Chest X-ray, PA view. Patient: 51 years old, sex M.
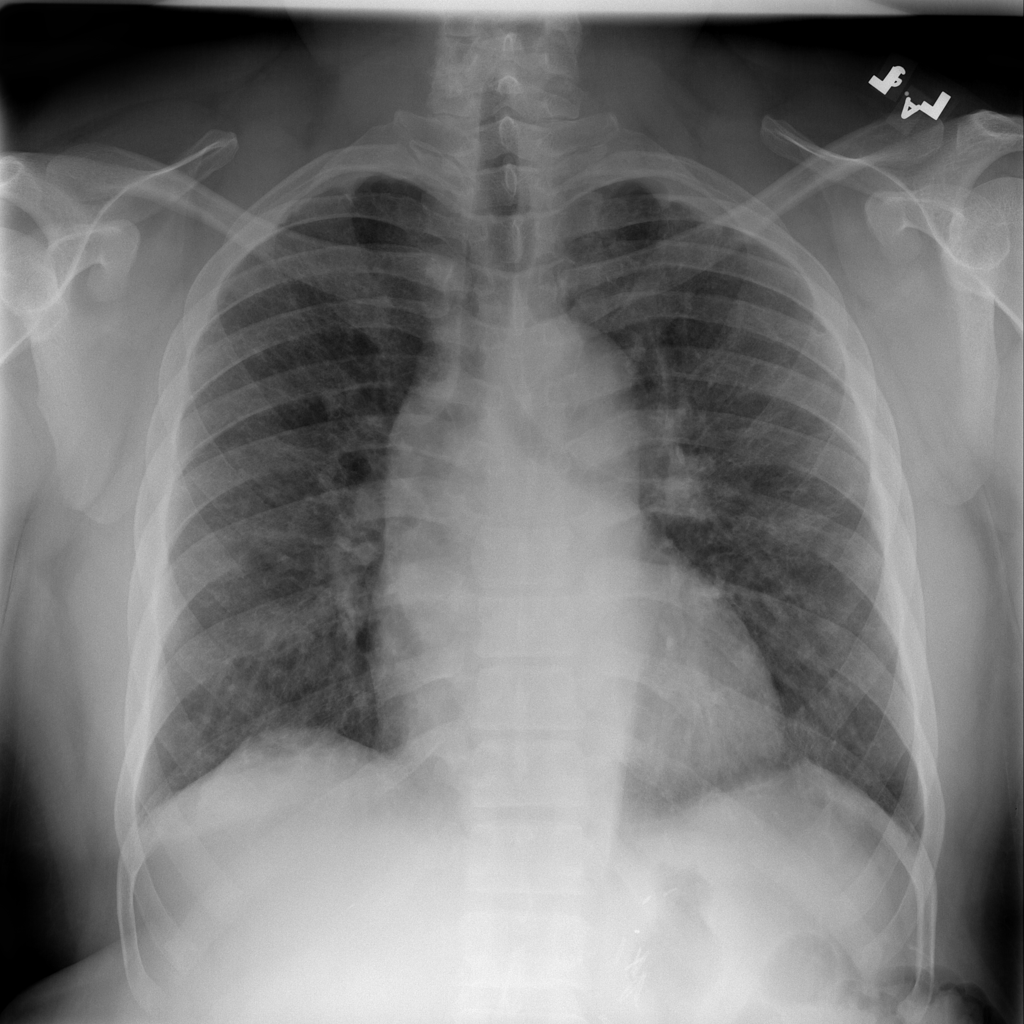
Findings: Cardiomegaly